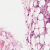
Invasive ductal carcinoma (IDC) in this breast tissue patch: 1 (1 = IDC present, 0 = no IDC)